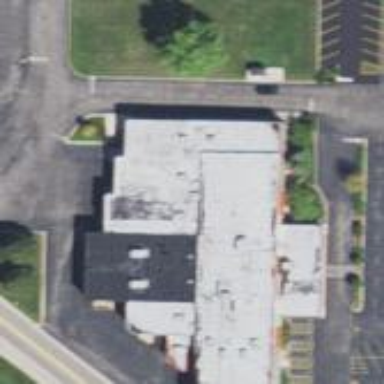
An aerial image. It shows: Cinema located in retail building.